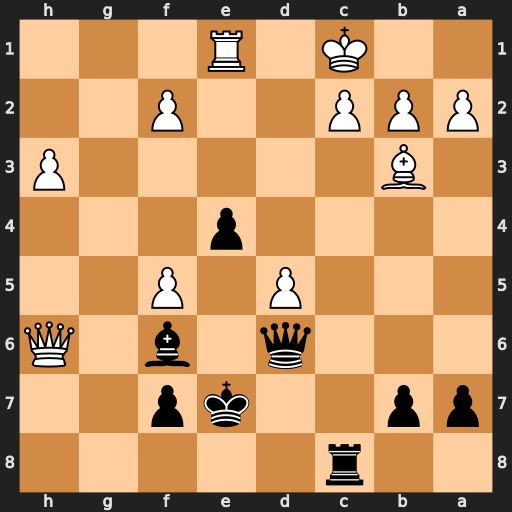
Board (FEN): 2r5/pp2kp2/3q1b1Q/3P1P2/4p3/1B5P/PPP2P2/2K1R3
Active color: b
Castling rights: -
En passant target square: -
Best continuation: Bxb2+ Kxb2 Qxh6